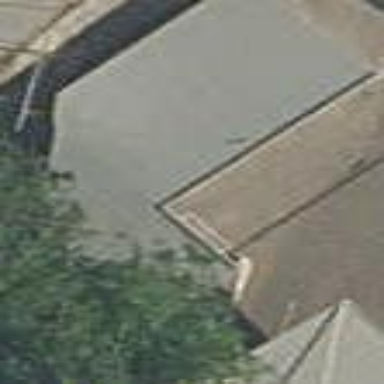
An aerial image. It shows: View of roof of building.